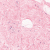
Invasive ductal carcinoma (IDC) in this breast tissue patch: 0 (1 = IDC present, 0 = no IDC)